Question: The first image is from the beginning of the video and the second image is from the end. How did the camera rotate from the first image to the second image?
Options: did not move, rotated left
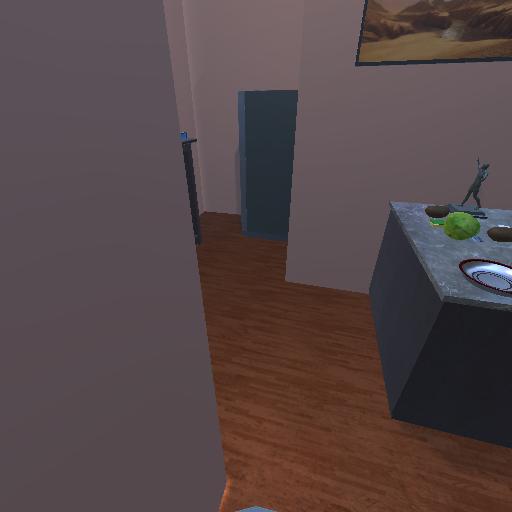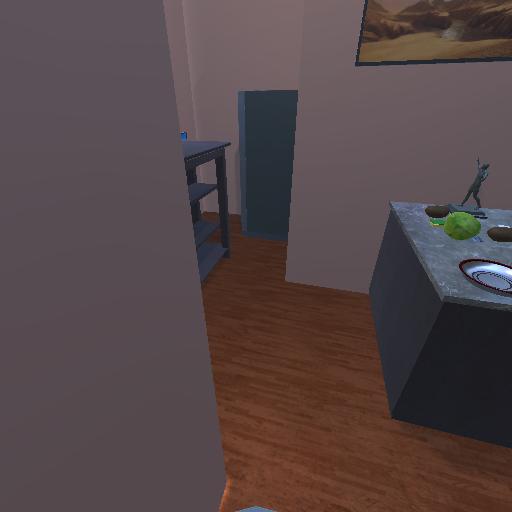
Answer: did not move